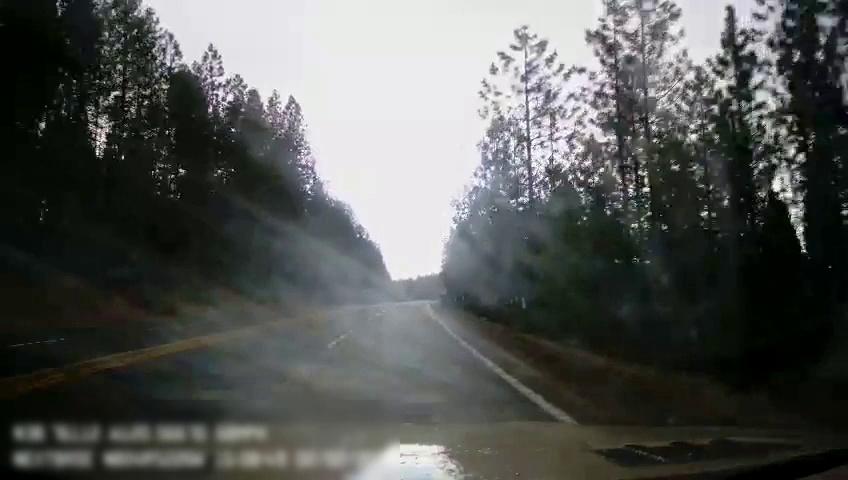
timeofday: Day
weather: Cloudy
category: Drivable Space
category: Lanes | Current Lane
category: Lanes | Current Lane
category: Lanes | Alternate Lane